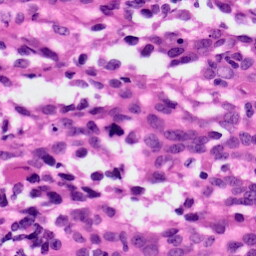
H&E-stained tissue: Ovarian